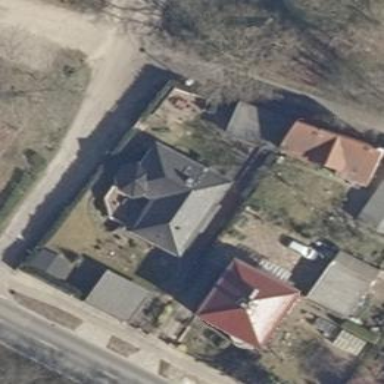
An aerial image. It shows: Hipped roof house.